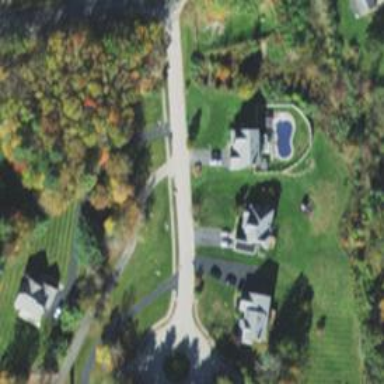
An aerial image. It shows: Residential driveway designated as service road.